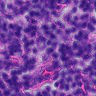
Metastatic tissue present: no